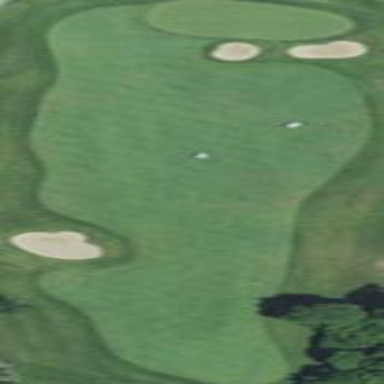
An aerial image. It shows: Golf fairway surrounded by grass.